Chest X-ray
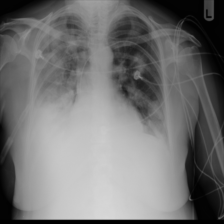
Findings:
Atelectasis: negative
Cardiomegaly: negative
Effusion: negative
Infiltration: negative
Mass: positive
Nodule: negative
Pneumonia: negative
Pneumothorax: negative
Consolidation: negative
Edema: negative
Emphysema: negative
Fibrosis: negative
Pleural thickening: negative
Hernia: negative